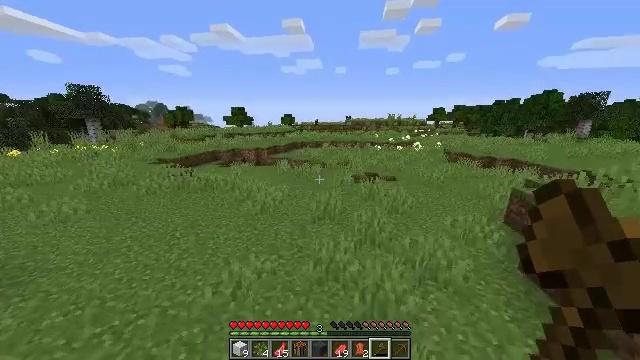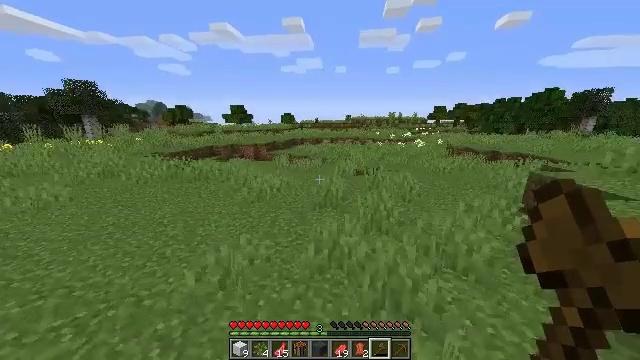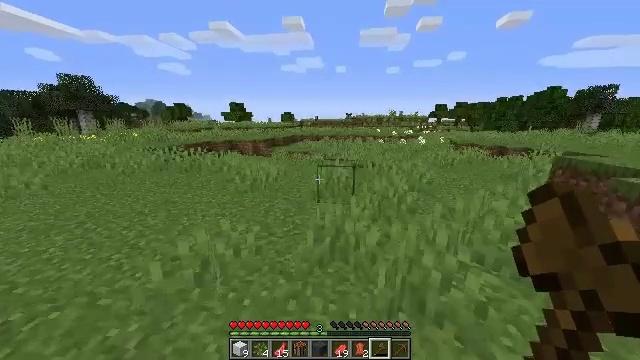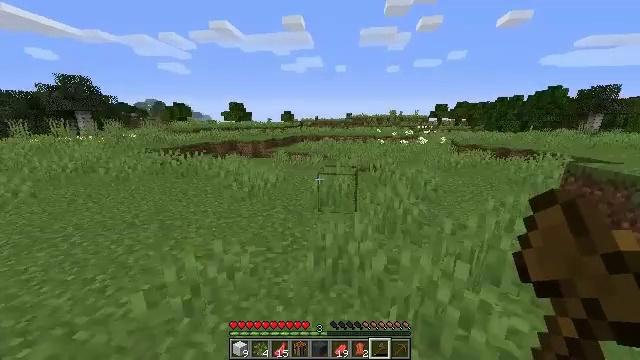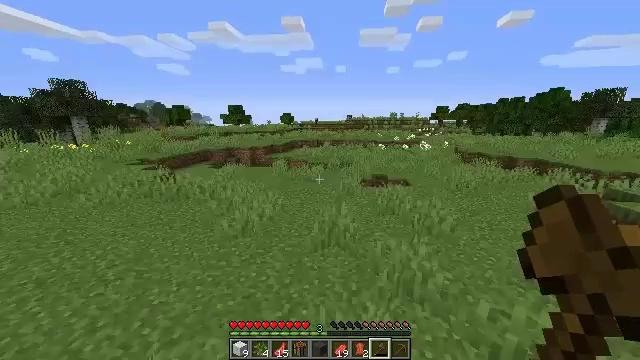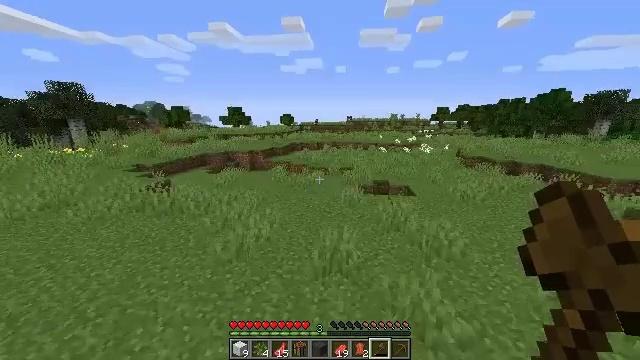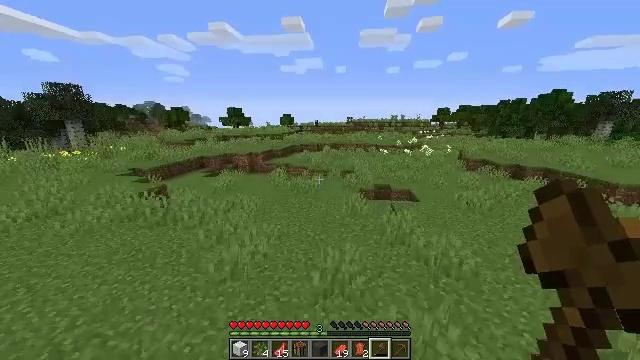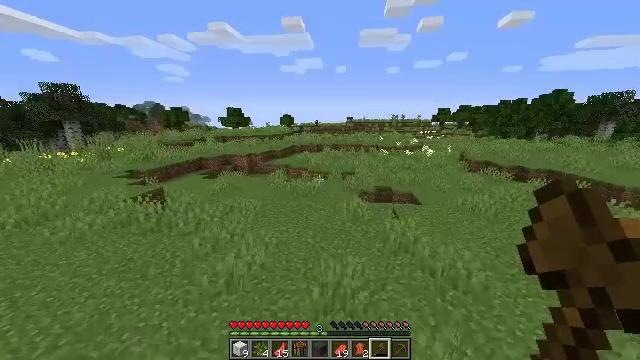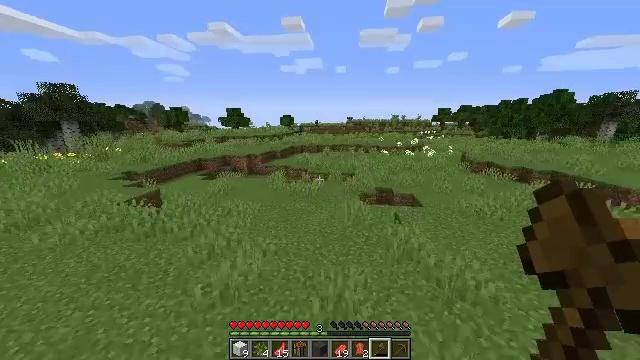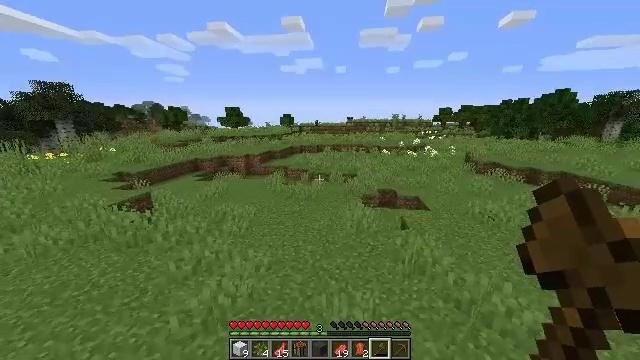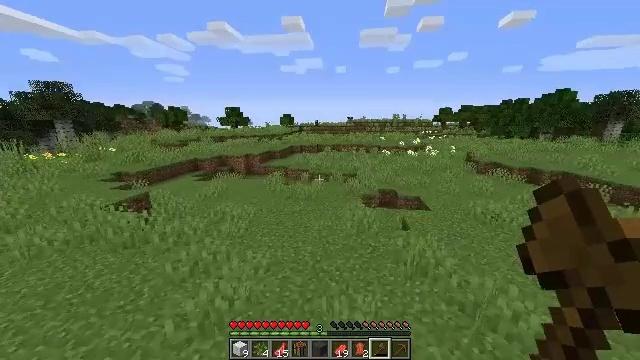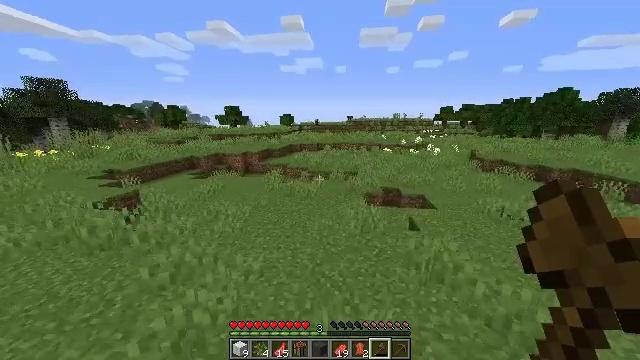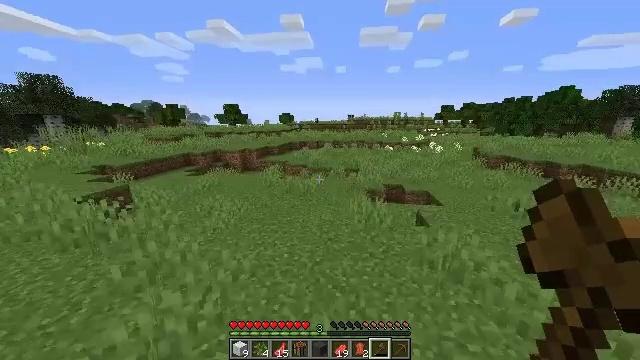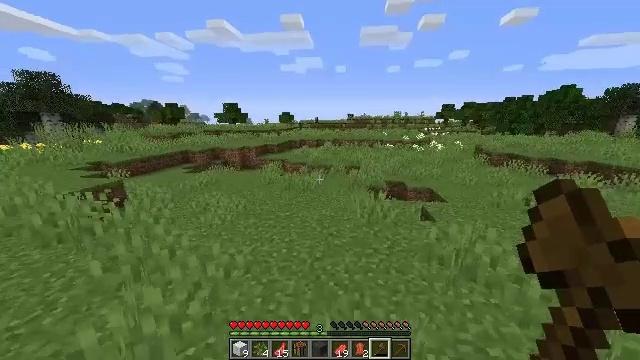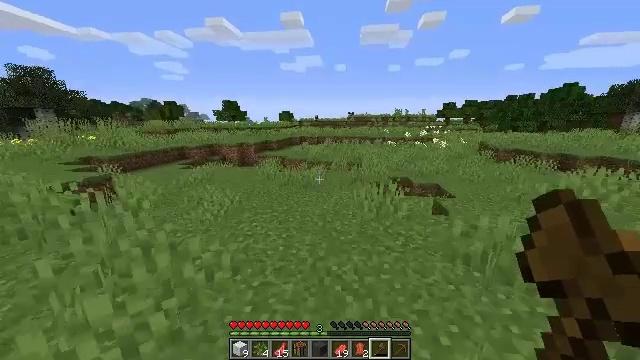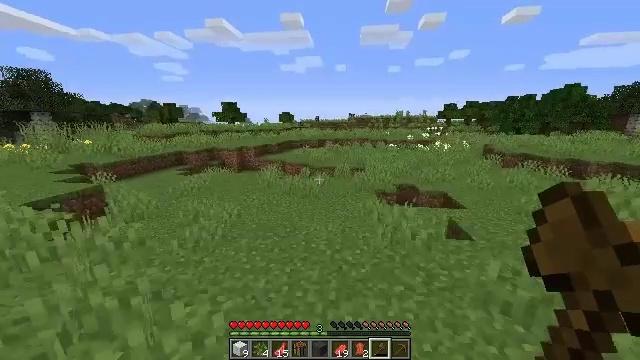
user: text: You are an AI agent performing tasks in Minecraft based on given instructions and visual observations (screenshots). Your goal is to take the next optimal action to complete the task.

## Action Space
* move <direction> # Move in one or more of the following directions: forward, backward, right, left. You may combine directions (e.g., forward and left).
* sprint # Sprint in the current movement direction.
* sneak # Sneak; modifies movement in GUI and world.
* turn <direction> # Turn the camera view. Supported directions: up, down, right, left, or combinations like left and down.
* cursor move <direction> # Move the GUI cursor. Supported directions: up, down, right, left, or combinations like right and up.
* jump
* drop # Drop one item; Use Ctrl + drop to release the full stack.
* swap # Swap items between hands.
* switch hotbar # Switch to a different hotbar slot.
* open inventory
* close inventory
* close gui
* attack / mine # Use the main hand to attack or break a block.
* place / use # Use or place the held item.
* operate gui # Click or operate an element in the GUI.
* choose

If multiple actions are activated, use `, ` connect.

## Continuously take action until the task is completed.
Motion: motion action
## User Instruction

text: Attack the brewing stand to gather it.
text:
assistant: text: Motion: move forward, jump
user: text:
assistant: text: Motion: move forward, jump
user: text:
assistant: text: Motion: move forward, jump
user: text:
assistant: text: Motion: move forward, jump
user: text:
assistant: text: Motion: move forward, jump
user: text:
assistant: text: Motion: move forward, jump
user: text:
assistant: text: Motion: move forward, jump
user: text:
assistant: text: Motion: move forward, jump
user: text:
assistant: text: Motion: move forward, jump
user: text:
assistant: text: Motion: move forward, jump
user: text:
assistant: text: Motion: move forward, jump
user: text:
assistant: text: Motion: move forward, jump
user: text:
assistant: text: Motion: move forward and move left, jump
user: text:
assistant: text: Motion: move forward and move left, jump
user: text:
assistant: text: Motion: move forward and move left, jump
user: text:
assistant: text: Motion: move forward and move left, jump
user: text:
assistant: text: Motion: move forward and move left, jump
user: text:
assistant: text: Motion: move forward and move left, jump
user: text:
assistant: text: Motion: move forward and move left, jump
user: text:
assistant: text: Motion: move forward and move left, jump
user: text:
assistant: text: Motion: move forward and move left, jump
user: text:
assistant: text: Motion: move forward and move left, jump
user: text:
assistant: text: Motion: move forward and move left, jump
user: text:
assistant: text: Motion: move forward and move left, jump
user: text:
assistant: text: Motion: move forward and move left, jump
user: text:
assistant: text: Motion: move forward and move left, jump
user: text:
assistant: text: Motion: move forward and move left, jump
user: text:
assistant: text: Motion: move forward and move left, jump
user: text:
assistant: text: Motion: move forward and move left, jump
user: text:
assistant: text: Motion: move forward and move left, jump